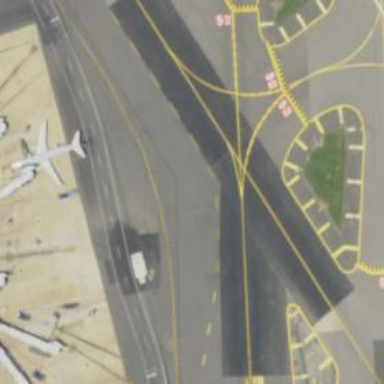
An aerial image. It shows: Image of taxiway at airport.